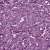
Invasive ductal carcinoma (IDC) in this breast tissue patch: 1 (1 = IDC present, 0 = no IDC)